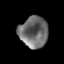
Tissue: prostate
Cell type: T cells
Senescence score: 0.3563
Nuclear area (px): 874
Mean DAPI intensity: 108.336